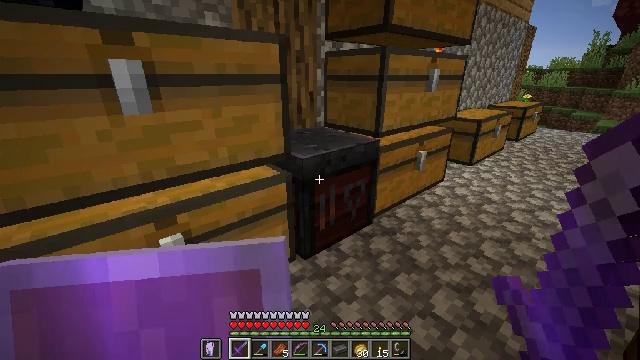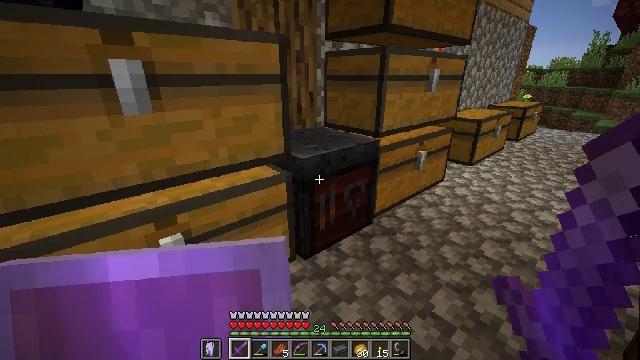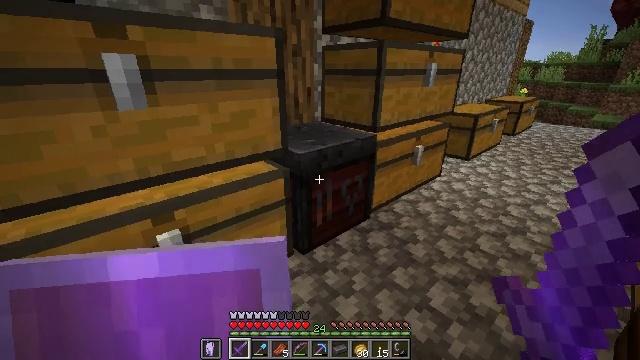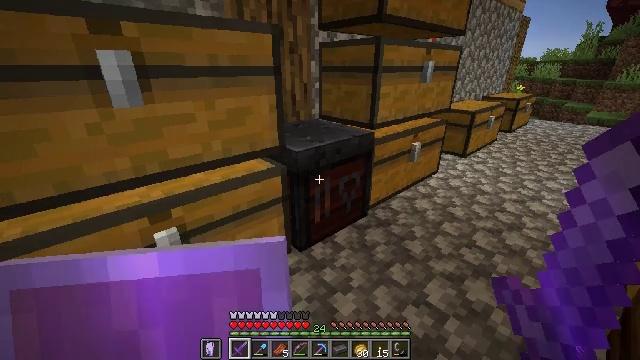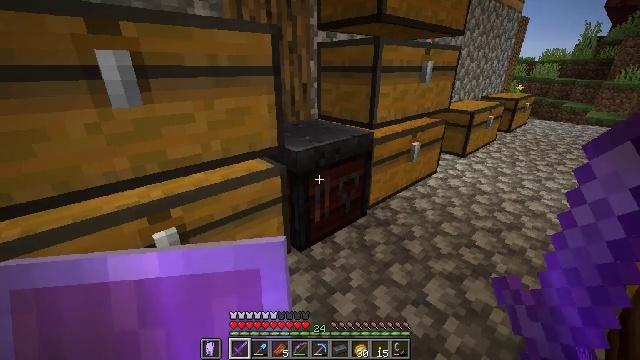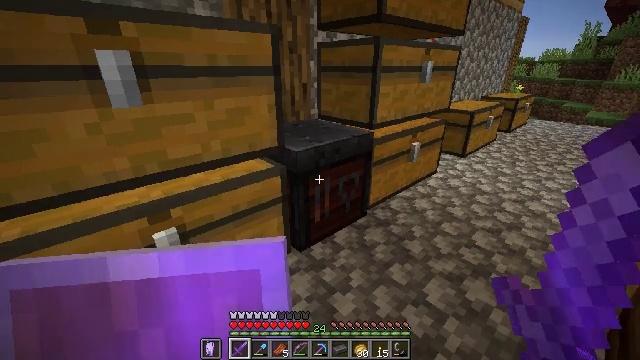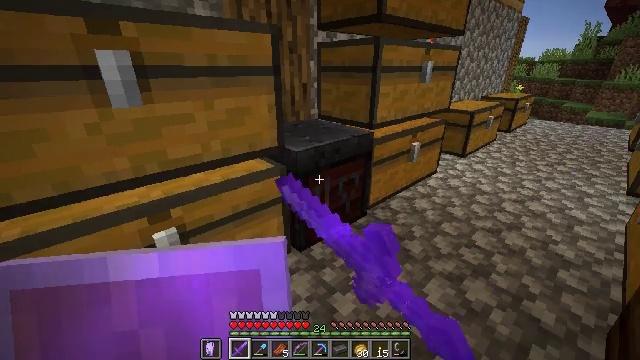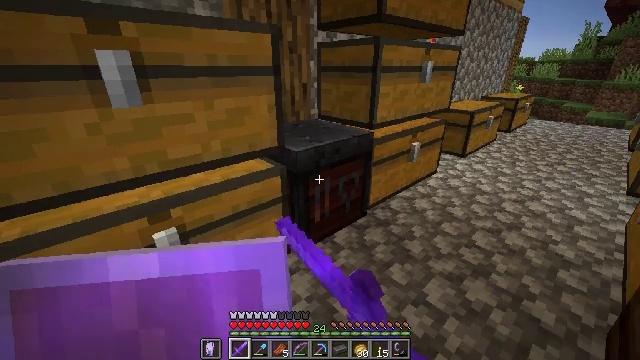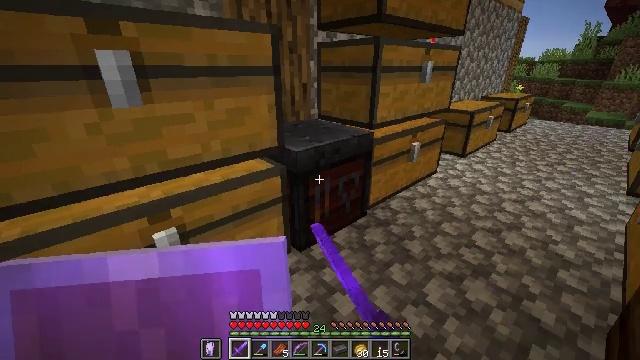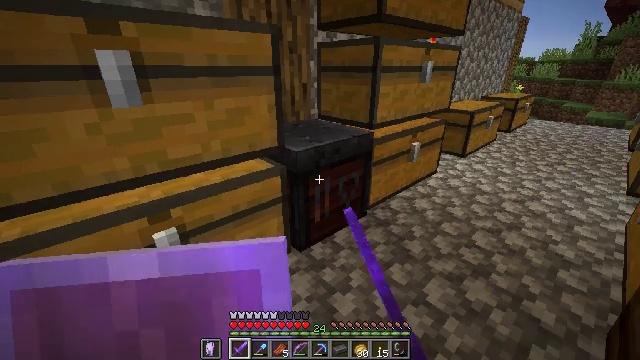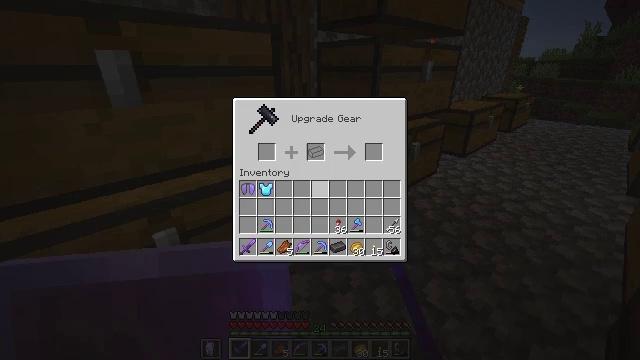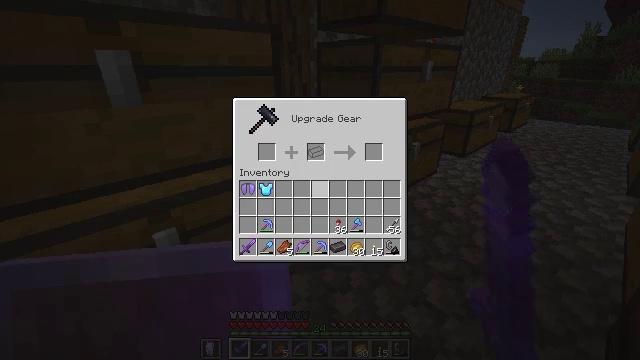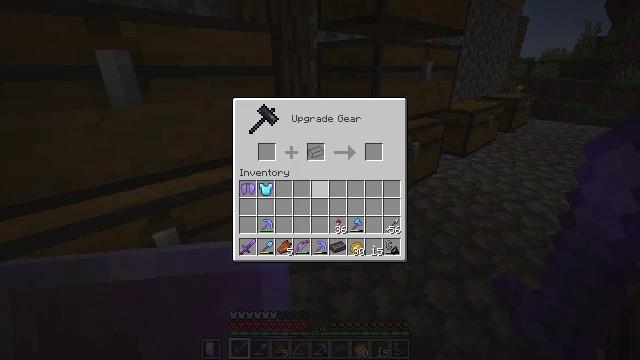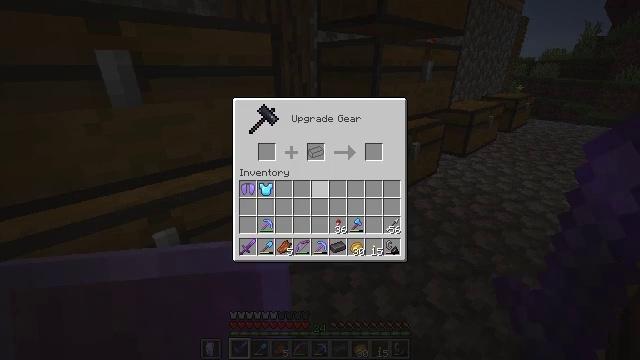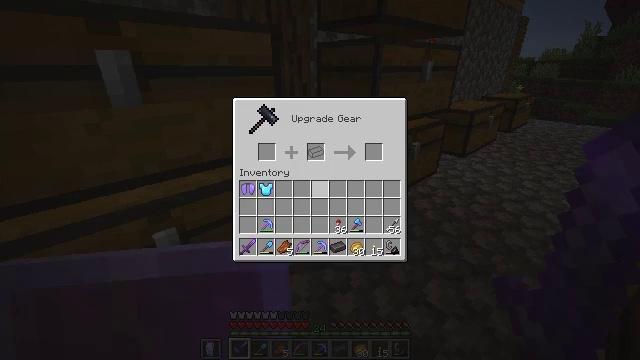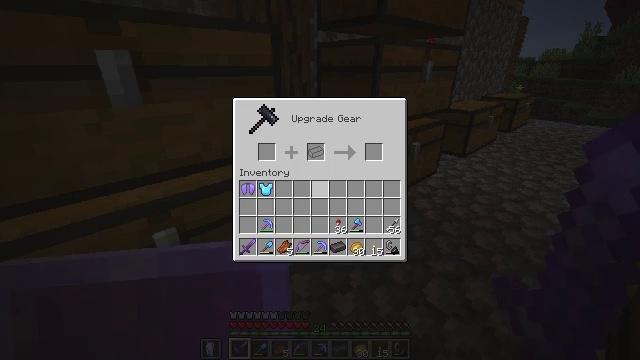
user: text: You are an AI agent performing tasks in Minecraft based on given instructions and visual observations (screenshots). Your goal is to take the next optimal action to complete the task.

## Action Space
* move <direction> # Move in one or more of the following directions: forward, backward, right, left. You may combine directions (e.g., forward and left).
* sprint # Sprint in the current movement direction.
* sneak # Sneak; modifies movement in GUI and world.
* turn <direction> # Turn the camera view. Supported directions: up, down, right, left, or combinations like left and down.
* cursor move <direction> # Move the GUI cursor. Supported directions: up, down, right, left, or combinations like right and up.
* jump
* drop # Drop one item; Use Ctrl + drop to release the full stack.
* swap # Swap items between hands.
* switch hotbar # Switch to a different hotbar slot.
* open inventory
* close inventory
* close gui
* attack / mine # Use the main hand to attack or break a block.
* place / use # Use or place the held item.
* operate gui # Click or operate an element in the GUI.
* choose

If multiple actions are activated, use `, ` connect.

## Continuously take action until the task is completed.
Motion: motion action
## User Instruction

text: Get a netherite chestplate by upgrading a diamond chestplate with netherite.
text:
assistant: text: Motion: no_op
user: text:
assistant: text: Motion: turn down
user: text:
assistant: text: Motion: no_op
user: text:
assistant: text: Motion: no_op
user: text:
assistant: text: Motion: use / place
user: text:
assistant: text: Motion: use / place
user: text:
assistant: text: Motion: no_op
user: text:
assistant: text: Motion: no_op
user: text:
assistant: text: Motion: no_op
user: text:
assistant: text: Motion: open gui
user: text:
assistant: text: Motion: no_op
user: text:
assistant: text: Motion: no_op
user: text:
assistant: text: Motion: no_op
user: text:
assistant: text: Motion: no_op
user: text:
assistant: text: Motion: sneak
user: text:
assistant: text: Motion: sneak
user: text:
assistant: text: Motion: sneak, cursor move left
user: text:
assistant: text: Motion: sneak, cursor move left
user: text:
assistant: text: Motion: sneak, cursor move left
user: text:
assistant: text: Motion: sneak, cursor move left
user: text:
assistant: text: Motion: sneak, cursor move left
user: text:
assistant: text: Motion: sneak
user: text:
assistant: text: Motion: sneak
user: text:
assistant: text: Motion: sneak, choose
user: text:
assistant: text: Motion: sneak, choose
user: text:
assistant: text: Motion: sneak
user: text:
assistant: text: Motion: sneak, cursor move right
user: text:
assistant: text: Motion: sneak, cursor move right
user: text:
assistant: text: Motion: sneak, cursor move right
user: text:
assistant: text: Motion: sneak, cursor move right